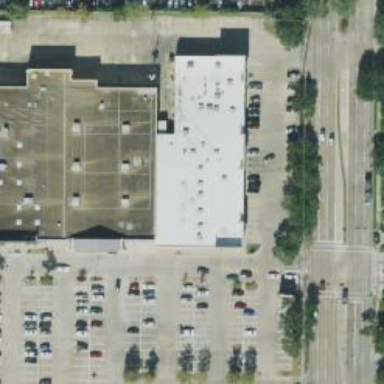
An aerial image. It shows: Parking space is available.